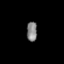
Tissue: lung
Cell type: Others
Senescence score: 0.2296
Nuclear area (px): 200
Mean DAPI intensity: 130.775